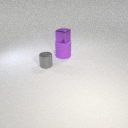
large purple rubber cylinder below small purple metal cube